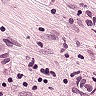
Metastatic tissue present: yes